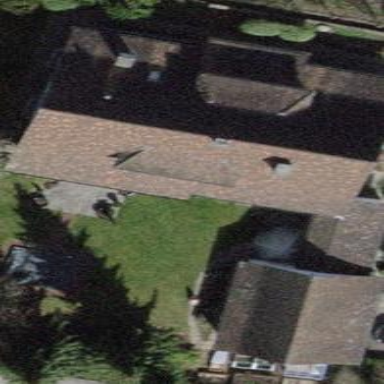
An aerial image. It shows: Building with tile roof.